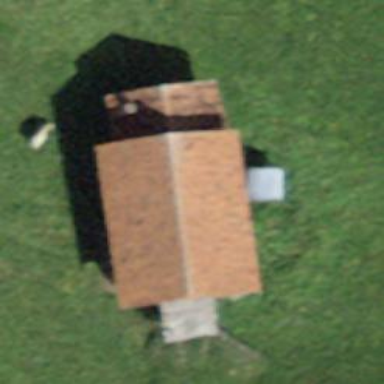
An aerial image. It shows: Shed.